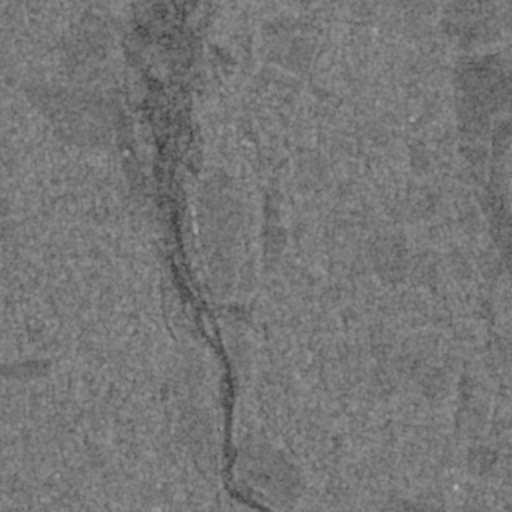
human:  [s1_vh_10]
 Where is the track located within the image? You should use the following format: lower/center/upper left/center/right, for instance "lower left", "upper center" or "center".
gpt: The track is located in the center of the image.
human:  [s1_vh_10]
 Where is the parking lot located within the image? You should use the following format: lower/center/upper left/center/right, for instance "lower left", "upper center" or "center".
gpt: There is no parking lot in the image.

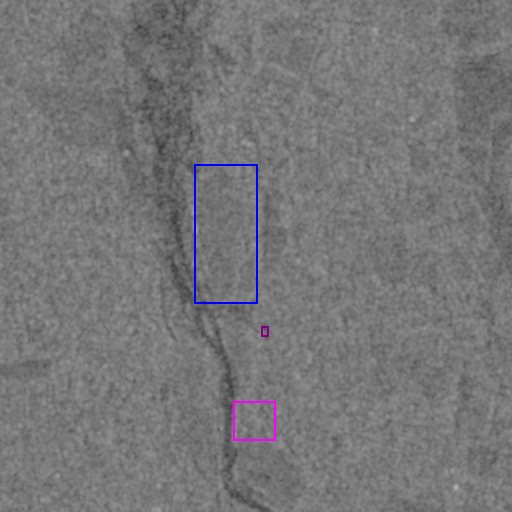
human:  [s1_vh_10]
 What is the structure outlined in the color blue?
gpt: The structure outlined in blue is a crop field.
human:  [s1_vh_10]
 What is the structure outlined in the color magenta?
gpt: The structure outlined in magenta is a park.
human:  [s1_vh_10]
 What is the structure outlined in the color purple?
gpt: The structure outlined in purple is a track.
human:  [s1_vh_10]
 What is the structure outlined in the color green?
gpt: There is no green outline.